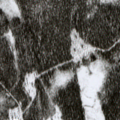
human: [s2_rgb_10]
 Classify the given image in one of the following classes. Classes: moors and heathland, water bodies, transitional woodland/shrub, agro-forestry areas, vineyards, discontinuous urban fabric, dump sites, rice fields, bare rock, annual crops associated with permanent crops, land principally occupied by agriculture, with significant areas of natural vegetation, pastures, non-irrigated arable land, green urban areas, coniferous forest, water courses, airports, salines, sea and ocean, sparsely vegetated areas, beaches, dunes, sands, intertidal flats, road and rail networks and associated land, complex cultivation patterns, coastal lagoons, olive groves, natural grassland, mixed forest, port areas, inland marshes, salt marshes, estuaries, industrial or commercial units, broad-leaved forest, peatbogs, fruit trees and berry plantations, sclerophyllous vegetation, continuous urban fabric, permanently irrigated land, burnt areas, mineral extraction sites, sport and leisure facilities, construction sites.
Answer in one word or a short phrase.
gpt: coniferous forest, transitional woodland/shrub